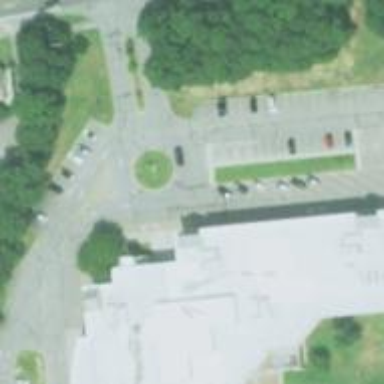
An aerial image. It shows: Parking space.